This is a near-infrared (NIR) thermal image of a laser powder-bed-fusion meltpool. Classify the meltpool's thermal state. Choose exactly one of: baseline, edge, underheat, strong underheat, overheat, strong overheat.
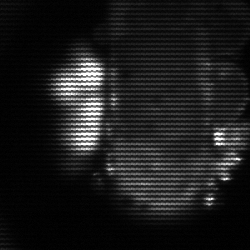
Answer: strong underheat